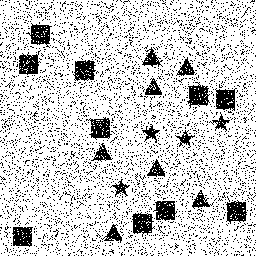
Squares: 10
Triangles: 7
Stars: 4
Total shapes: 21